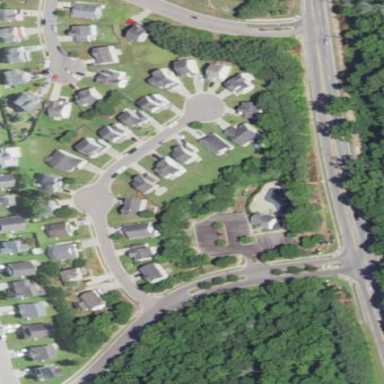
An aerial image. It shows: Asphalt road in residential area.